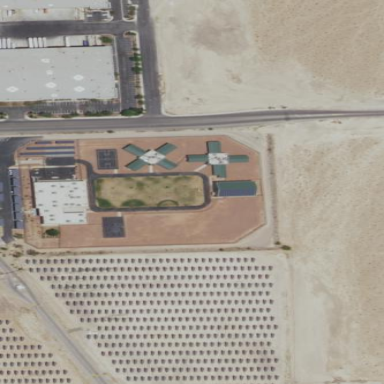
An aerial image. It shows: Prison with surrounding fence.